Question:  .
how to change the "no file chosen" text in this image
Please help to me.
thanks & regards
chakri
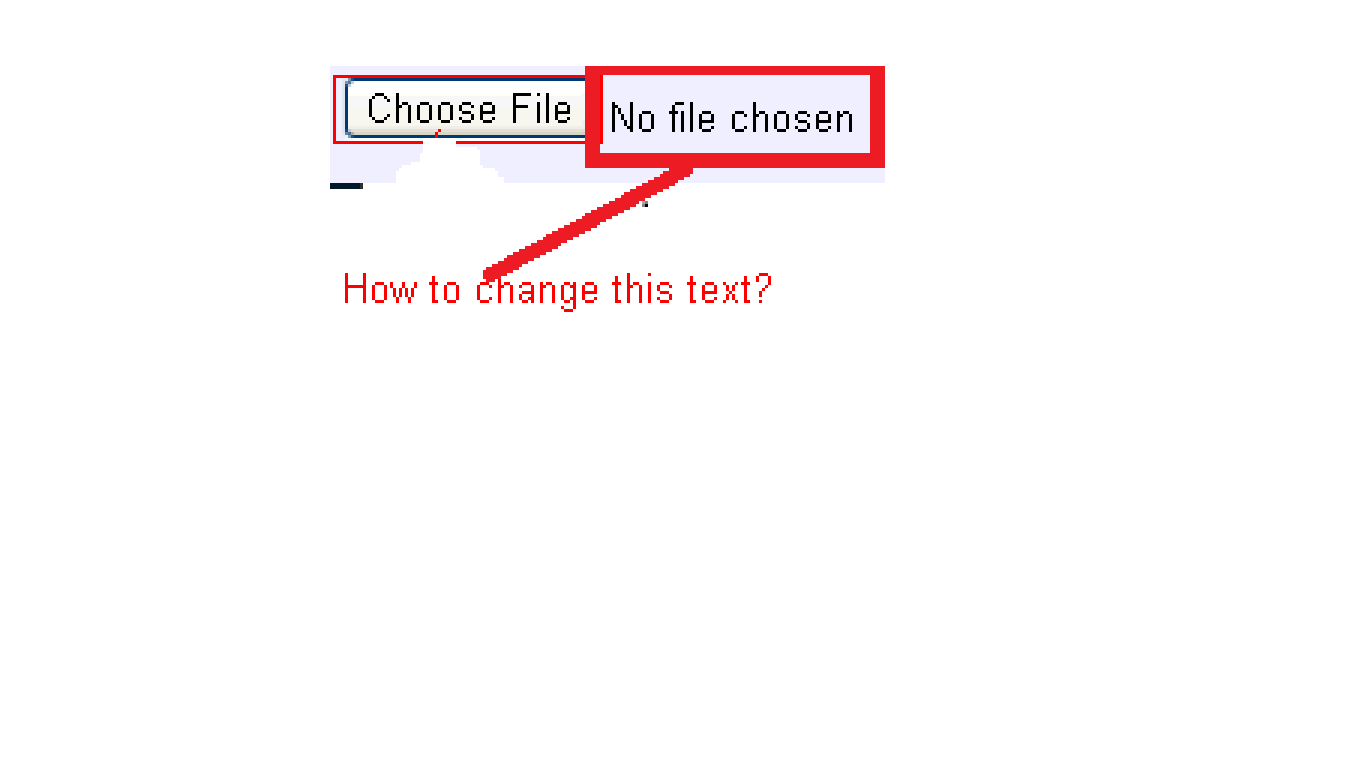
Answer: I have used CSS to hide the default text and used a label to show the new text. Have a look-
<URL>
Choose file
'''
input[type=file]{
width:90px;
color:transparent;
}
window.pressed = function(){
var a = document.getElementById('aa');
if(a.value == "")
{
fileLabel.innerHTML = "Choose file";
}
else
{
var theSplit = a.value.split('\');
fileLabel.innerHTML = theSplit[theSplit.length-1];
}
};
'''